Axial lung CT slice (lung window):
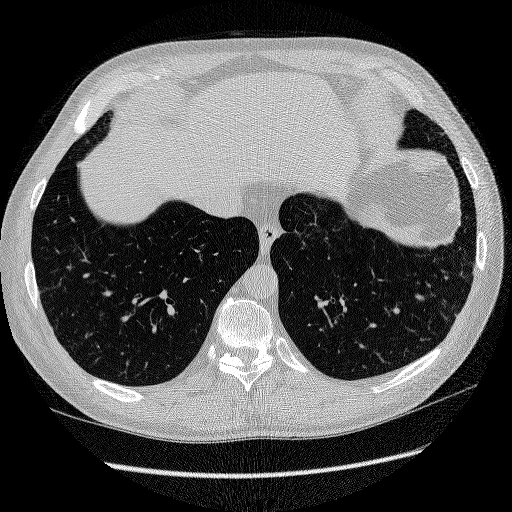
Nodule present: no